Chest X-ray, AP view. Patient: 42 years old, sex F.
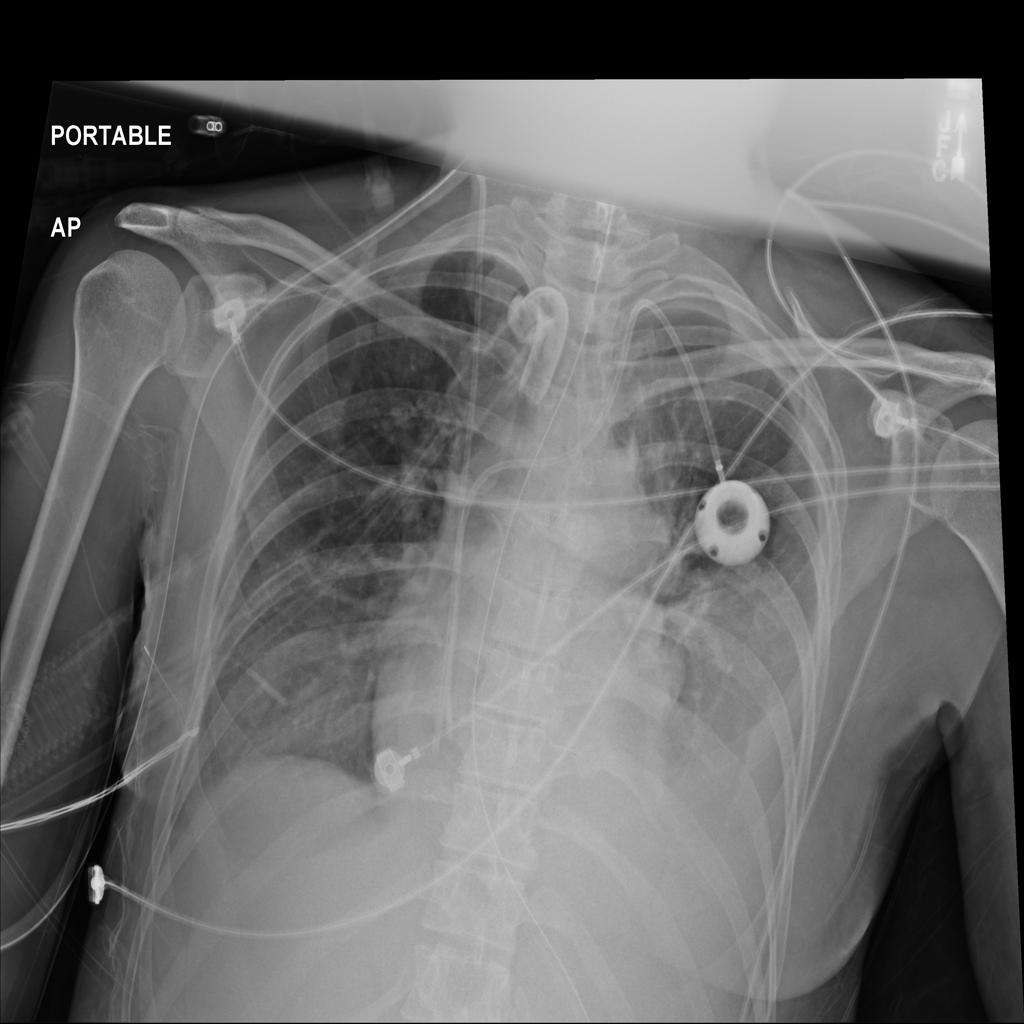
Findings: Consolidation, Effusion